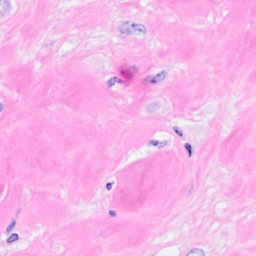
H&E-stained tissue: Breast